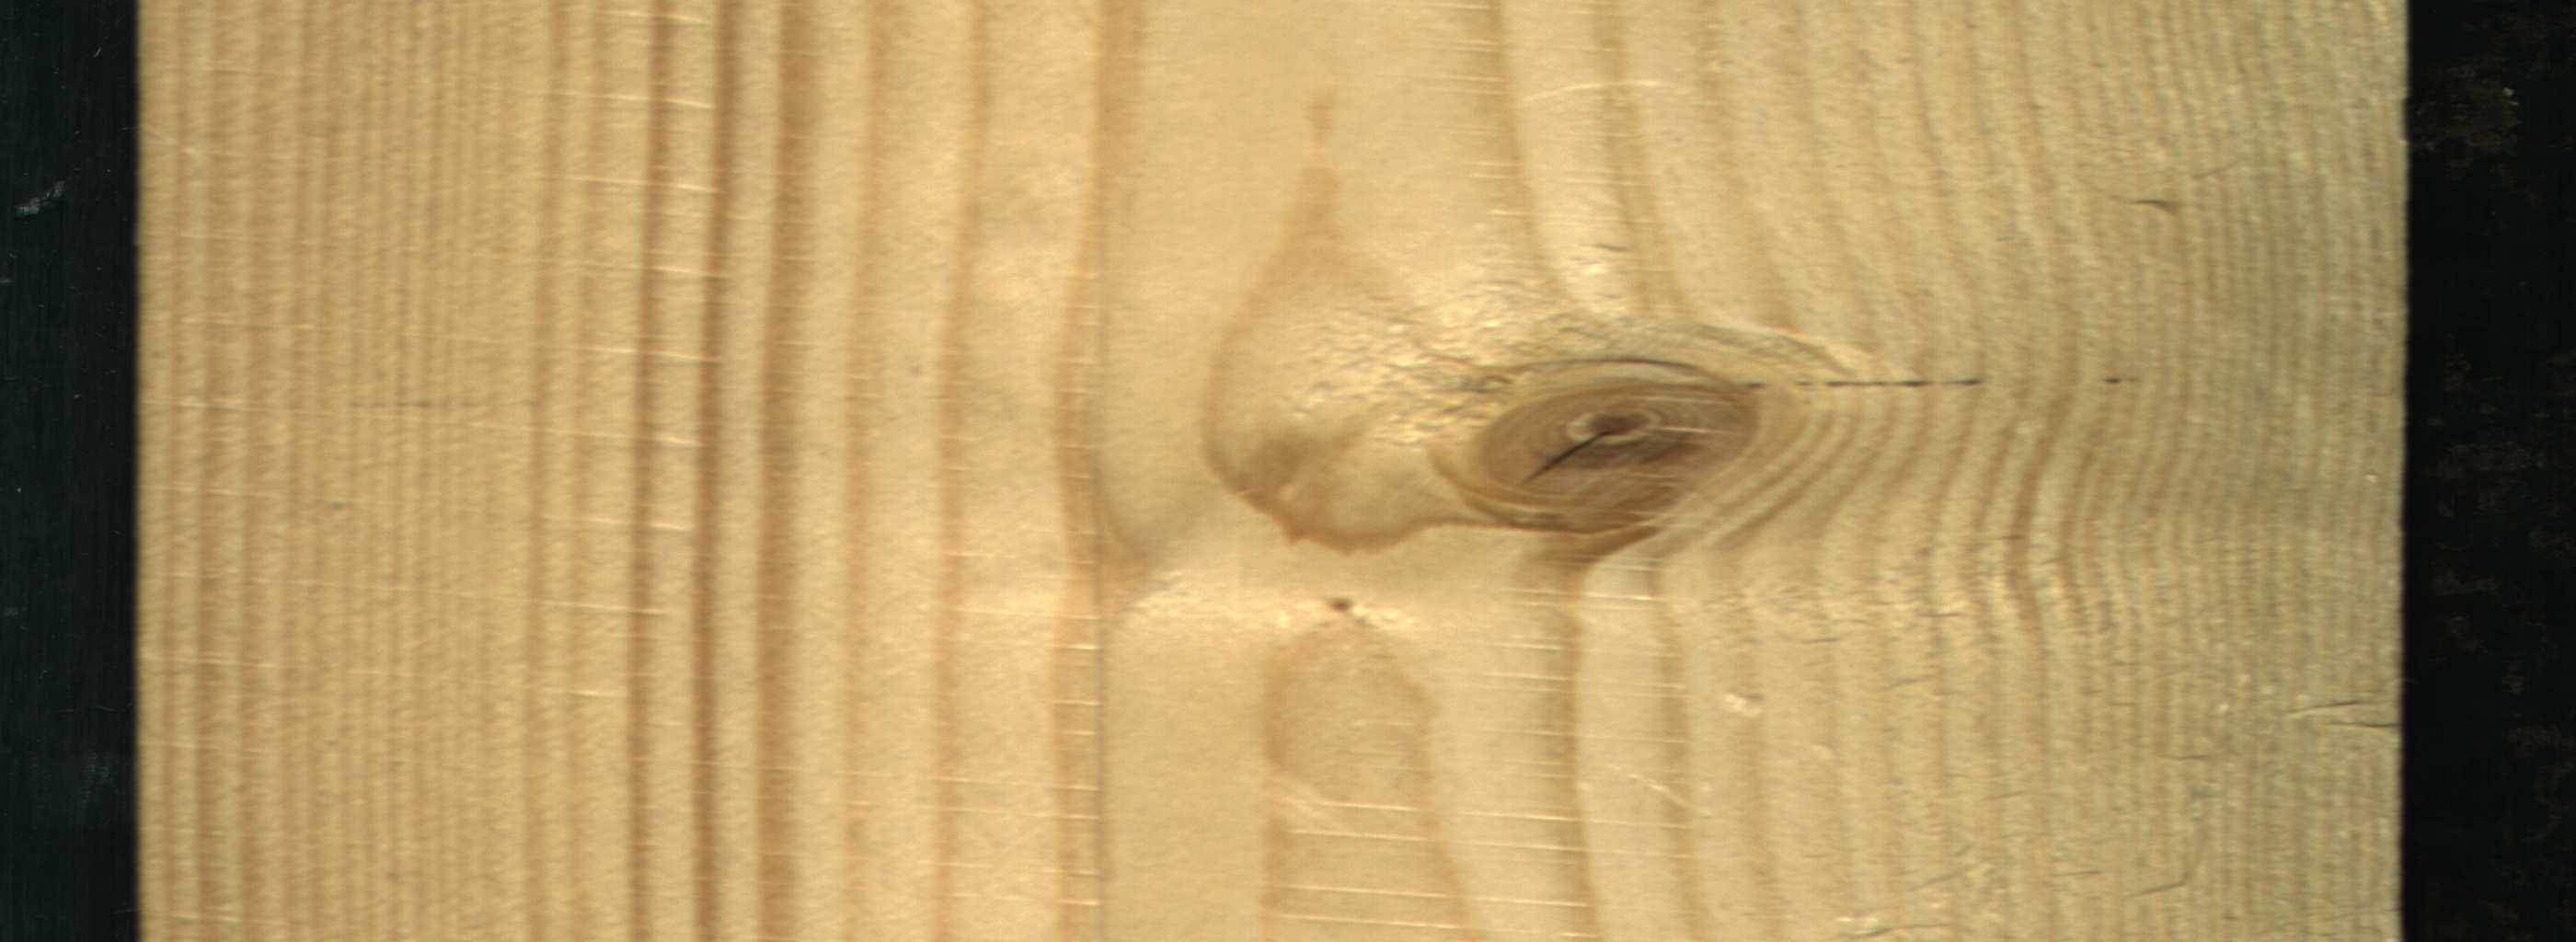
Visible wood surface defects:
knot_with_crack